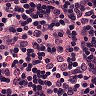
Metastatic tissue present: no